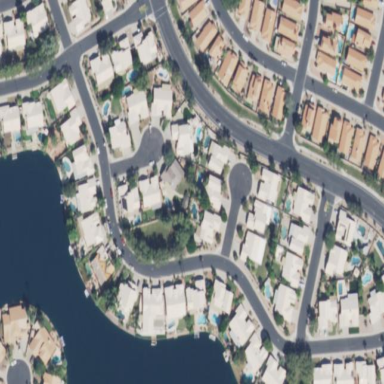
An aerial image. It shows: Single-family residential area.